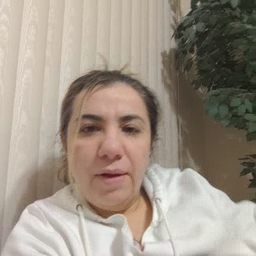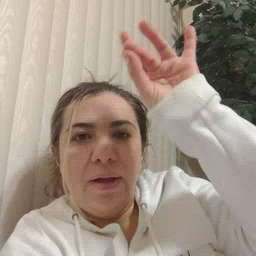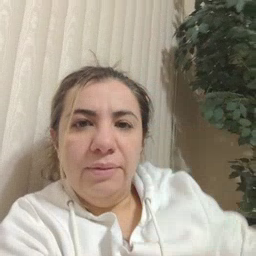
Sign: find